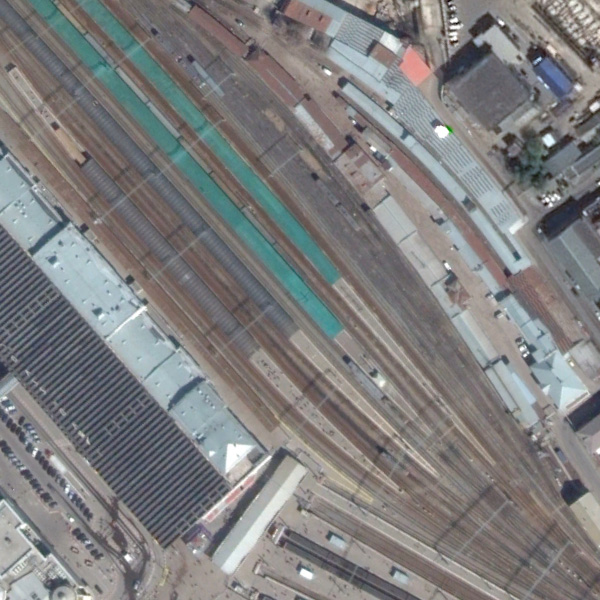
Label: RailwayStation